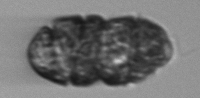
Label: Margalefidinium